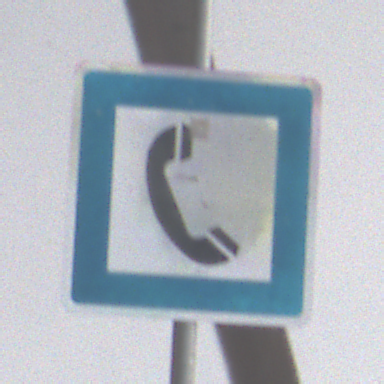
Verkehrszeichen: Fernsprecher
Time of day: MorningAfternoon
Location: Roofed (Urban)
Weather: PartlyCloudy
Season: NotSpecified
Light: Natural